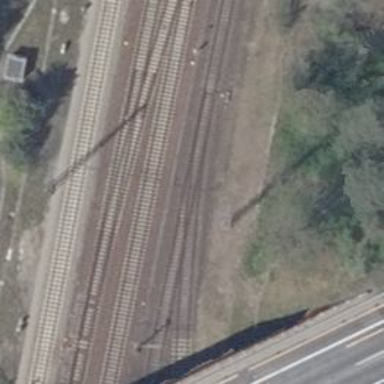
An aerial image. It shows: Railway with electrified contact lines.